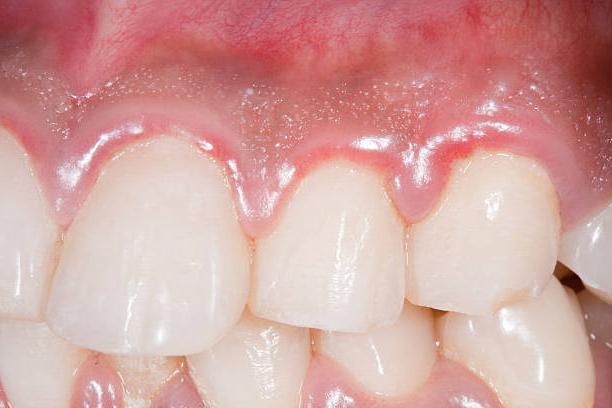
Condition: Gingivitis